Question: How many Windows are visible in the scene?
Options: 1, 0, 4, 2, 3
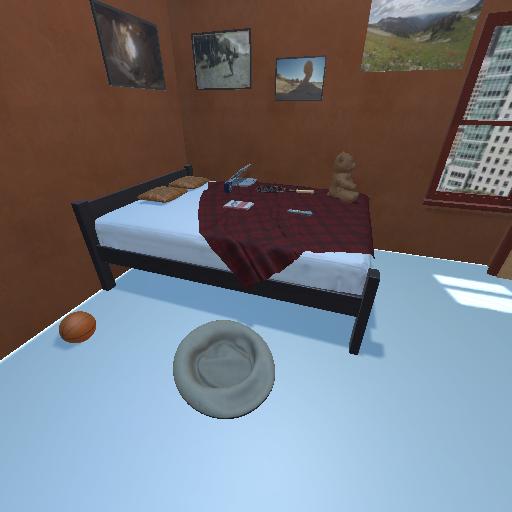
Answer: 1